Question: I have seen the posts that allow for CORS support...but w.e I try, I am having 0 luck with it.
Here is the function on my angular.js for CORS:
'''
var config = {
method: 'GET',
url: "//localhost:8080/ScienceCompanionApp/service/bpms/task/5497d038-82da-4a4e-83bd-2ef01b30de1a",
headers: {
'BPM-CONTEXT-ID':'CONTEXT',
'Accept': 'application/json',
'Content-type': 'application/json'
}
}
$http(config).success(function(data,status,headers){ //do stuff here }
'''
I have added the following to my web.xml:
'''
<filter>
<filter-name>CorsFilter</filter-name>
<filter-class>org.apache.catalina.filters.CorsFilter</filter-class>
</filter>
<filter-mapping>
<filter-name>CorsFilter</filter-name>
<url-pattern>/*</url-pattern>
</filter-mapping>
'''
They say that was about it...but that didnt seem to do the trick, while attempting to make CORS call:

Then i tried to manually add it to my REST API:
'''
@Path("/task/{taskId}")
@GET
@ApiOperation(value="Get BPMS Task", notes="You will need to JS decrypt Header param before sending")
@Produces({MediaType.APPLICATION_XML, MediaType.APPLICATION_JSON})
public Response getTask(@ApiParam(value="bpmWorklistTaskId in the BPMS url")@PathParam("taskId") final String taskId,
@ApiParam(value="bpmWorklistContext in the bpms url")@HeaderParam(WORKFLOW_CONTEXT_HEADER) final String contextId) {
logger.info("REST : getTask(" + taskId + ", " + contextId + ")");
try {
return Response.status(200).entity(requestProcessor.getTaskDetails(taskId, contextId)).header("Access-Control-Allow-Origin", "*")
.header("Access-Control-Allow-Methods", "GET, POST, DELETE, PUT, OPTIONS").header("Access-Control-Allow-Headers", "X-Requested-With, Content-Type, X-Codingpedia").build();
} catch (Exception e) {
throw createWebException(e);
}
}
@Path("/task/{taskId}")
@OPTIONS
public Response getOptions(@ApiParam(value="bpmWorklistTaskId in the BPMS url")@PathParam("taskId") final String taskId,
@ApiParam(value="bpmWorklistContext in the bpms url")@HeaderParam(WORKFLOW_CONTEXT_HEADER) final String contextId)
{
return Response.ok()
.header("Access-Control-Allow-Origin", "*")
.header("Access-Control-Allow-Methods", "POST, GET, PUT, UPDATE, OPTIONS")
.header("Access-Control-Allow-Headers", "Content-Type, Accept, X-Requested-With,BPM-CONTEXT-ID,accept,bpm-context-id").build();
}
'''
still no luck :(
am i missing something?
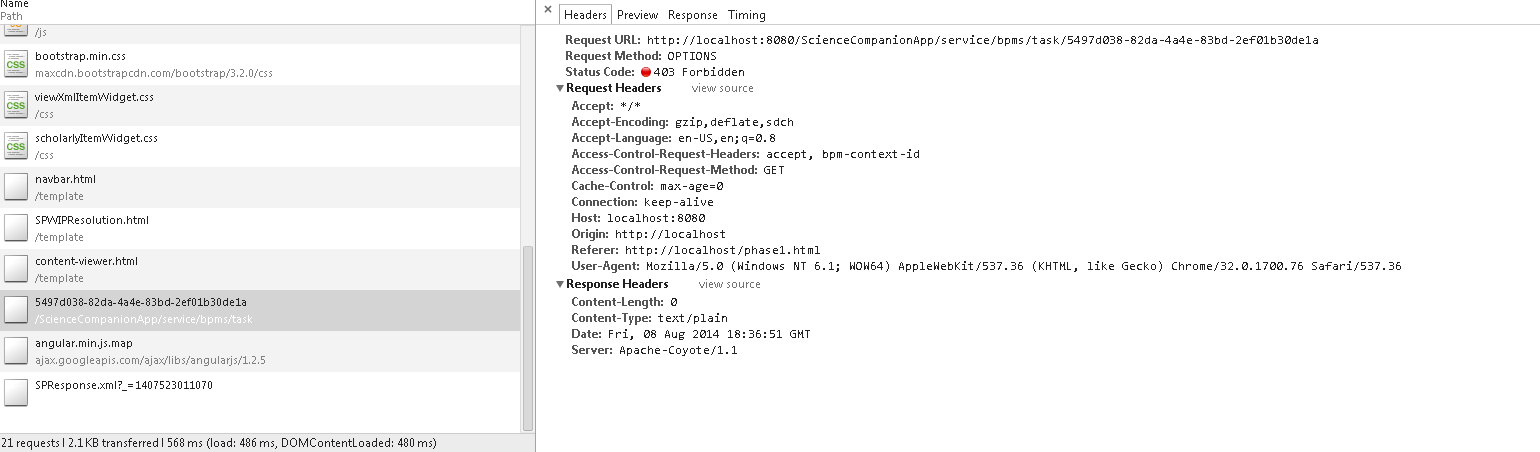
Answer: Perform below steps
1. Create a filter class, say public class CORSResponseFilter implements Filter { public CORSResponseFilter() { } @Override public void destroy() { // TODO Auto-generated method stub } public void doFilter(ServletRequest request, ServletResponse response, FilterChain chain)throws IOException, ServletException { String method = ((HttpServletRequest) request).getMethod(); ((HttpServletResponse) response).addHeader("Access-Control-Allow-Origin", "*"); if (method.equalsIgnoreCase("OPTIONS")) { ((HttpServletResponse) response).addHeader("Access-Control-Allow-Methods", "POST, GET, OPTIONS, PUT, DELETE, HEAD"); ((HttpServletResponse) response).addHeader("Access-Control-Allow-Headers", "origin, accept,content-type,authorization"); ((HttpServletResponse) response).addHeader("Vary", "Origin"); ((HttpServletResponse) response).addHeader("Access-Control-Max-Age", "<PHONE>"); return; } chain.doFilter(request, response); } @Override public void init(FilterConfig arg0) throws ServletException { // TODO Auto-generated method stub }
2. make entry in web.xml <filter-name>CORSFilter</filter-name>
<filter-class>filter.CORSResponseFilter</filter-class>
< /filter> < filter-mapping> <filter-name>CORSFilter</filter-name>
<url-pattern>/*</url-pattern>
< /filter-mapping>
Hope this help you..